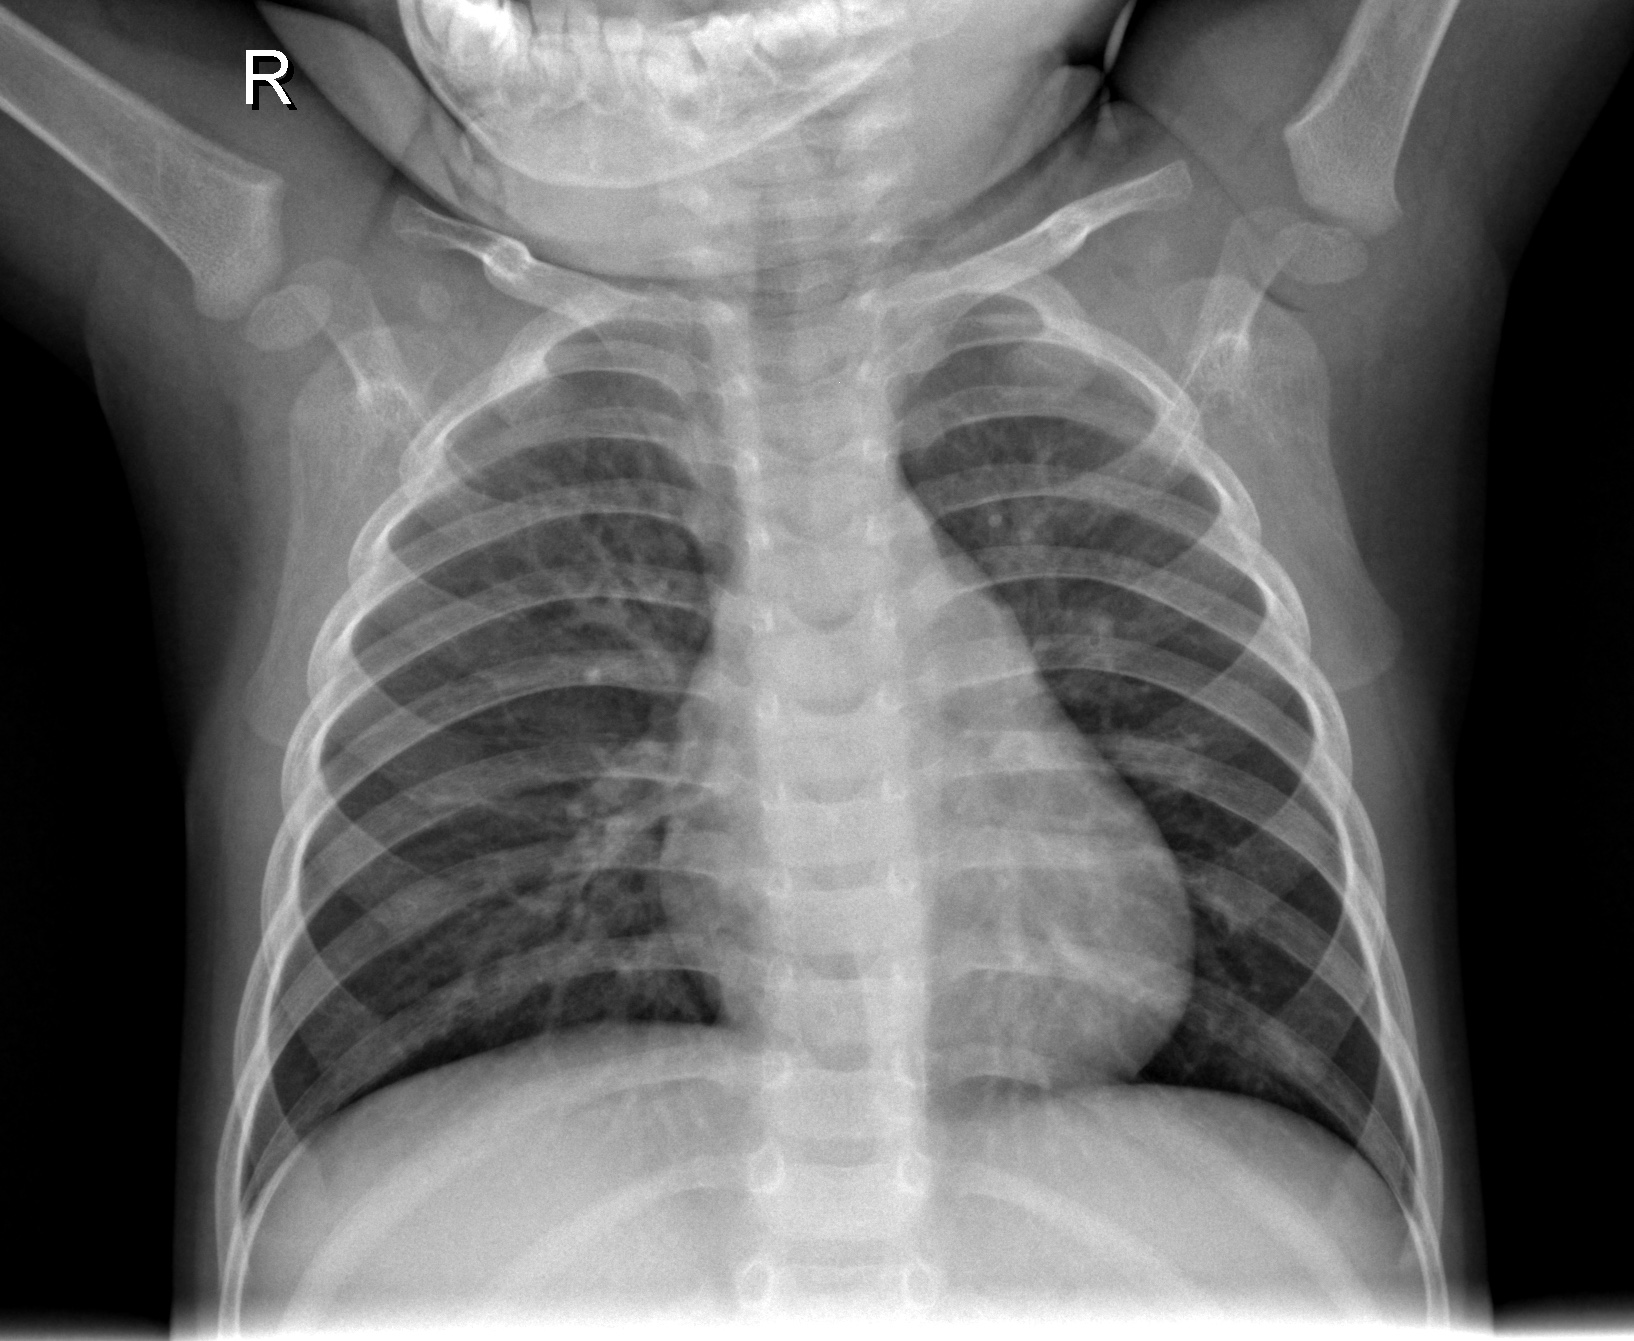
Diagnosis: NORMAL